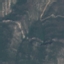
Label: HerbaceousVegetation